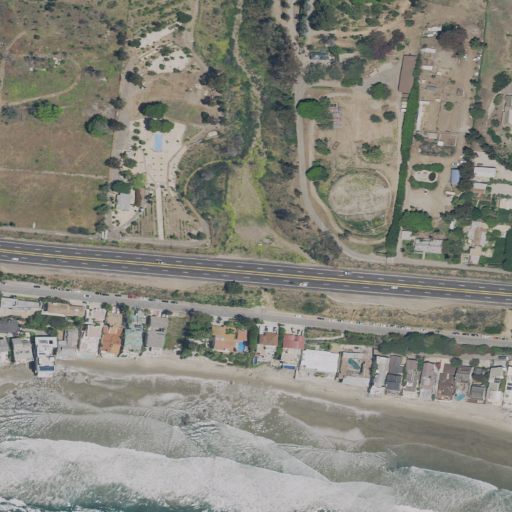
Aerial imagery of valley in California named Steep Hill Canyon containing low intensity development, medium intensity development, open water, open development, grassland, high intensity development, and shrub